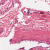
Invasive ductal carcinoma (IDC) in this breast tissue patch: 0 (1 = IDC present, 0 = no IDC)